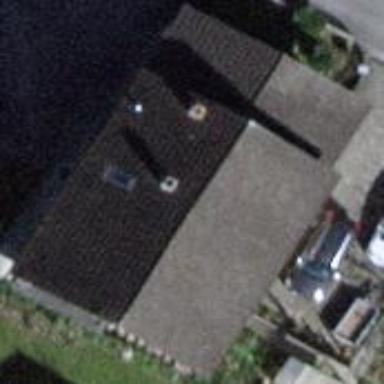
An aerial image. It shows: Simple house.